Question: I am trying to figure how to fix this error I keep receiving when I am applying Normalization to my tables in phpMyAdmin. This only pops up at the bottom of the screen when ever I try to complete the 3NF of the normalization process.
Below is a snippet of the error code I am seeing but I can't seem to figure out how to fix the issue. I have also tried several browsers and all seem to give the same problem.
Someone also posted a similar question about this error but their report code was completely different. I appreciate any help that can be offered! This is a link to what the error looks like from the phpMyAdmin UI

'''
{
"pma_version": "4.6.5.2",
"browser_name": "CHROME",
"browser_version": "51.0.2704.79",
"user_os": "Win",
"server_software": "Apache/2.4.23 (Win64) PHP/7.0.10",
"user_agent_string": "Mozilla/5.0 (Windows NT 10.0; Win64; x64) AppleWebKit/537.36 (KHTML, like Gecko) Chrome/51.0.2704.79 Safari/537.36 Edge/14.14393",
"locale": "en",
"configuration_storage": "disabled",
"php_version": "7.0.10",
"exception_type": "js",
"exception": {
"mode": "stack",
"name": "TypeError",
"message": "Unable to get property 'newTables' of undefined or null reference",
"stack": [
{
"line": 235,
"func": "",
"context": [
" lastException = null;",
" notifyHandlers.apply(null, [stack, null].concat(args));",
" }",
" }, (stack.incomplete ? 2000 : 0));",
"",
" throw ex; // re-throw to propagate to the top level (and cause wind//...",
" }",
"",
" report.subscribe = subscribe;",
" report.unsubscribe = unsubscribe;",
" return report;"
],
"column": "",
"filename": "tracekit/tracekit.js"
},
{
"func": "new_func",
"line": 249,
"column": "21",
"context": [
" */",
" wrap_function: function (func) {",
" if (!func.wrapped) {",
" var new_func = function () {",
" try {",
" return func.apply(this, arguments);",
" } catch (x) {",
" TraceKit.report(x);",
" }",
" };",
" new_func.wrapped = true;"
],
"filename": "error_report.js"
},
{
"func": "n.event.dispatch",
"line": 3,
"column": "6410",
"context": [
"/*! jQuery v2.1.4 | (c) 2005, 2015 jQuery Foundation, Inc. | jquery.org/lic//...",
"!function(a,b){"object"==typeof module&&"object"==typeof module.exports?mod//...",
"return M.access(a,b,c)},removeData:function(a,b){M.remove(a,b)},_data:funct//...",
"void 0===c?d&&"get"in d&&null!==(e=d.get(a,b))?e:(e=n.find.attr(a,b),null==//...",
";",
"",
"function sprintf() {",
"/*"
],
"filename": "jquery/jquery-2.1.4.min.js"
},
{
"func": "$event.dispatch",
"line": 374,
"column": "2",
"context": [
"$event.dispatch = function( event ){",
" if ( $.data( this, "suppress."+ event.type ) - new Date().getTime() > 0 ){",
" $.removeData( this, "suppress."+ event.type );",
" return;",
" }",
" return $dispatch.apply( this, arguments );",
"};",
"",
"// event fix hooks for touch events...",
"var touchHooks = ",
"$event.fixHooks.touchstart = "
],
"filename": "jquery/jquery.event.drag-2.2.js"
},
{
"func": "r.handle",
"line": 3,
"column": "3176",
"context": [
"/*! jQuery v2.1.4 | (c) 2005, 2015 jQuery Foundation, Inc. | jquery.org/lic//...",
"!function(a,b){"object"==typeof module&&"object"==typeof module.exports?mod//...",
"return M.access(a,b,c)},removeData:function(a,b){M.remove(a,b)},_data:funct//...",
"void 0===c?d&&"get"in d&&null!==(e=d.get(a,b))?e:(e=n.find.attr(a,b),null==//...",
";",
"",
"function sprintf() {",
"/*"
],
"filename": "jquery/jquery-2.1.4.min.js"
}
],
"useragent": "Mozilla/5.0 (Windows NT 10.0; Win64; x64) AppleWebKit/537.36 (KHTML, like Gecko) Chrome/51.0.2704.79 Safari/537.36 Edge/14.14393",
"incomplete": "false",
"partial": "true",
"uri": "normalization.php?goto=tbl_structure.php&back=tbl_structure.php"
},
"script_name": "normalization.php",
"microhistory": null
'''
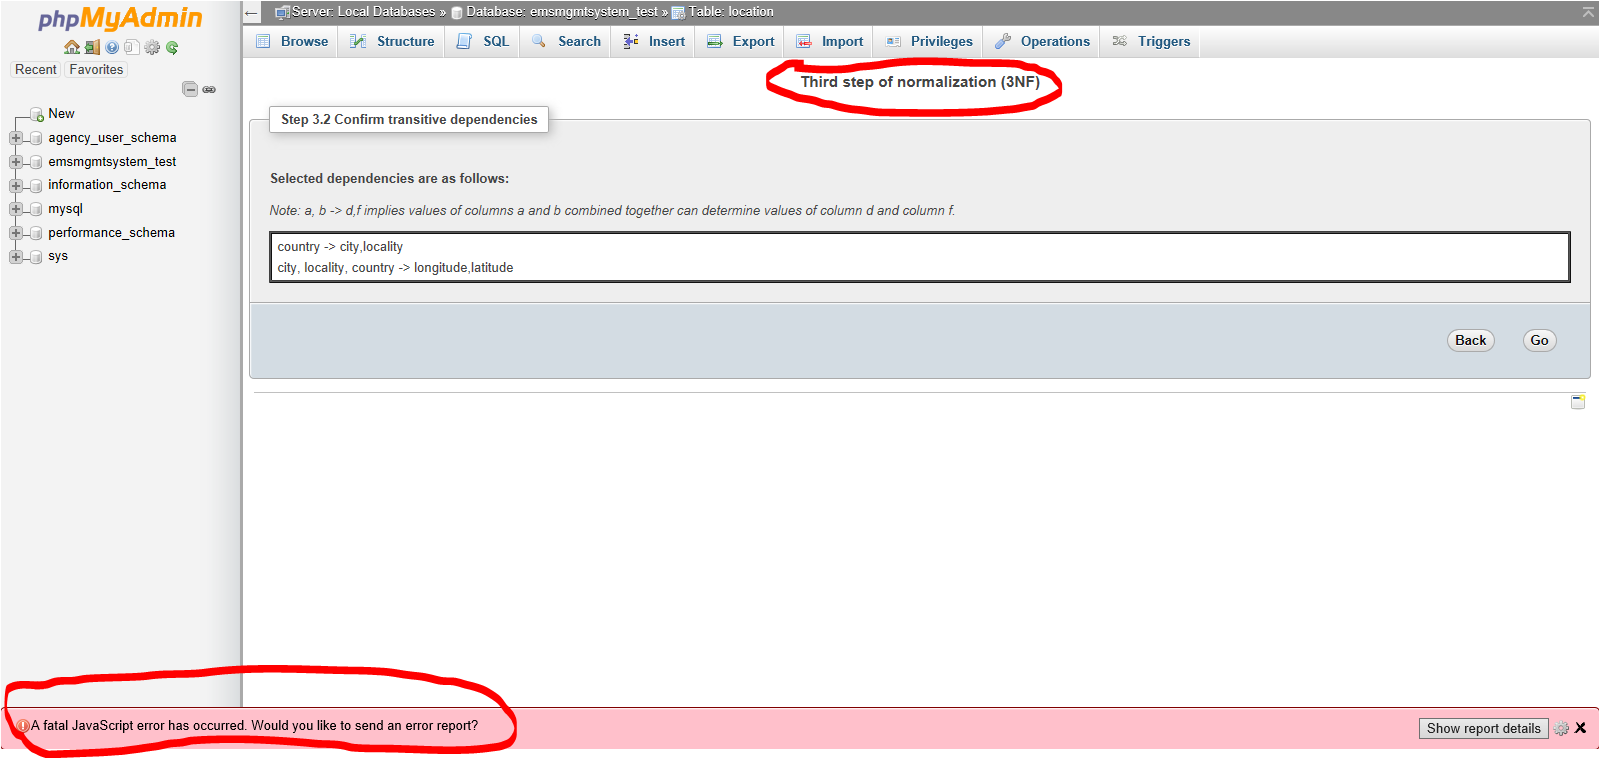
Answer: Rightly said by @IsaacBennetch, i too assume it was a bug in that package(4.6.x).
> Upgrading phpMyAdmin to 4.7.0 resolved similar issue faced.
<URL>
> Copy new files to phpMyAdmin directory